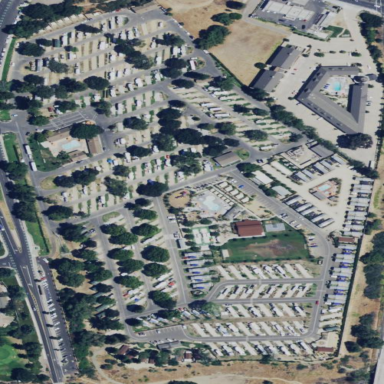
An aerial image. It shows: Caravan site for tourism.